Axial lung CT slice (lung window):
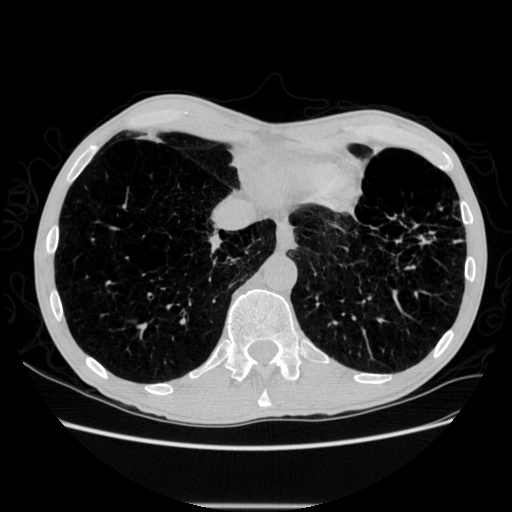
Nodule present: no